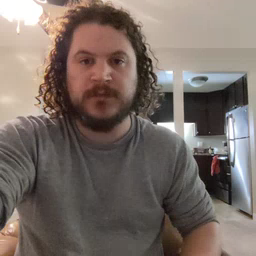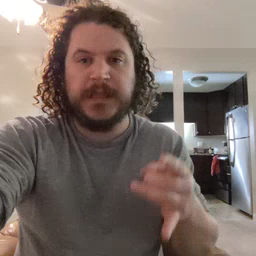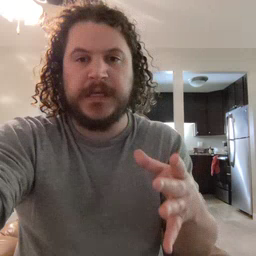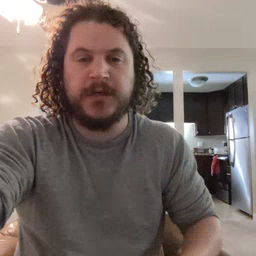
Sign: hate